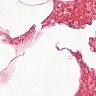
Metastatic tissue present: no